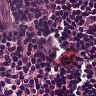
Metastatic tissue present: no